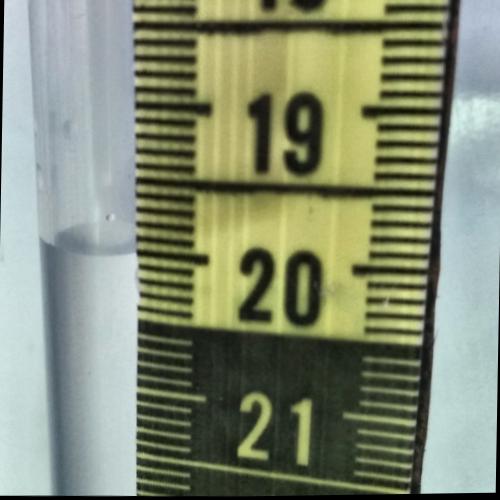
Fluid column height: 20.0 cm